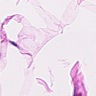
Metastatic tissue present: no